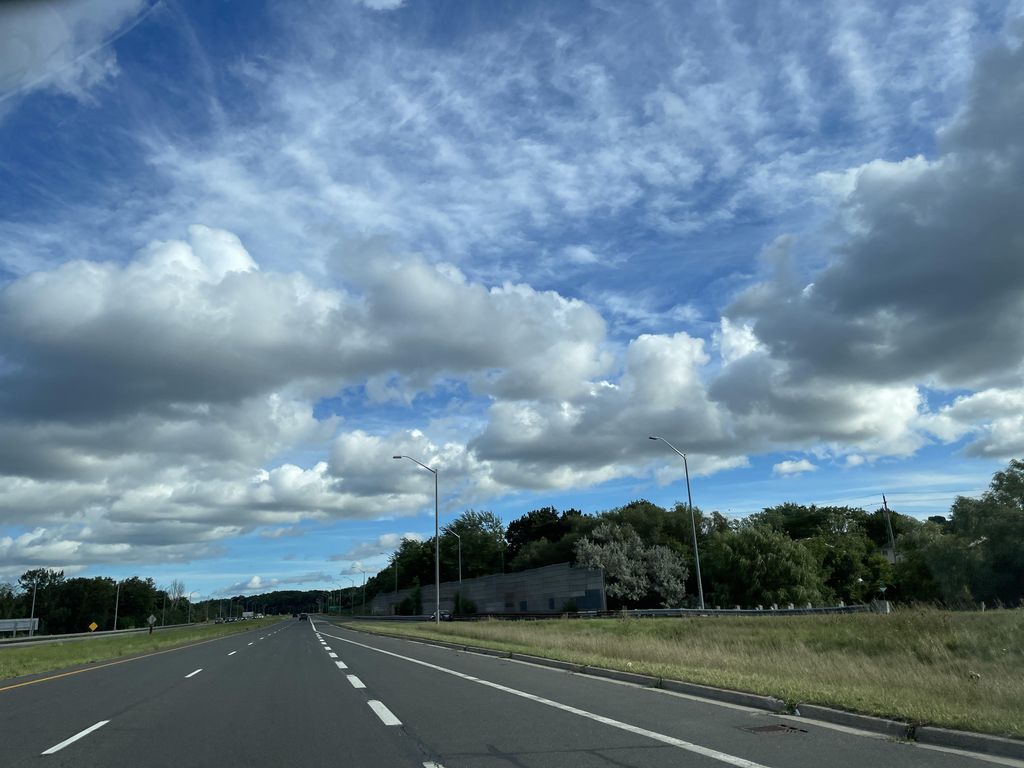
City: kitchener-waterloo